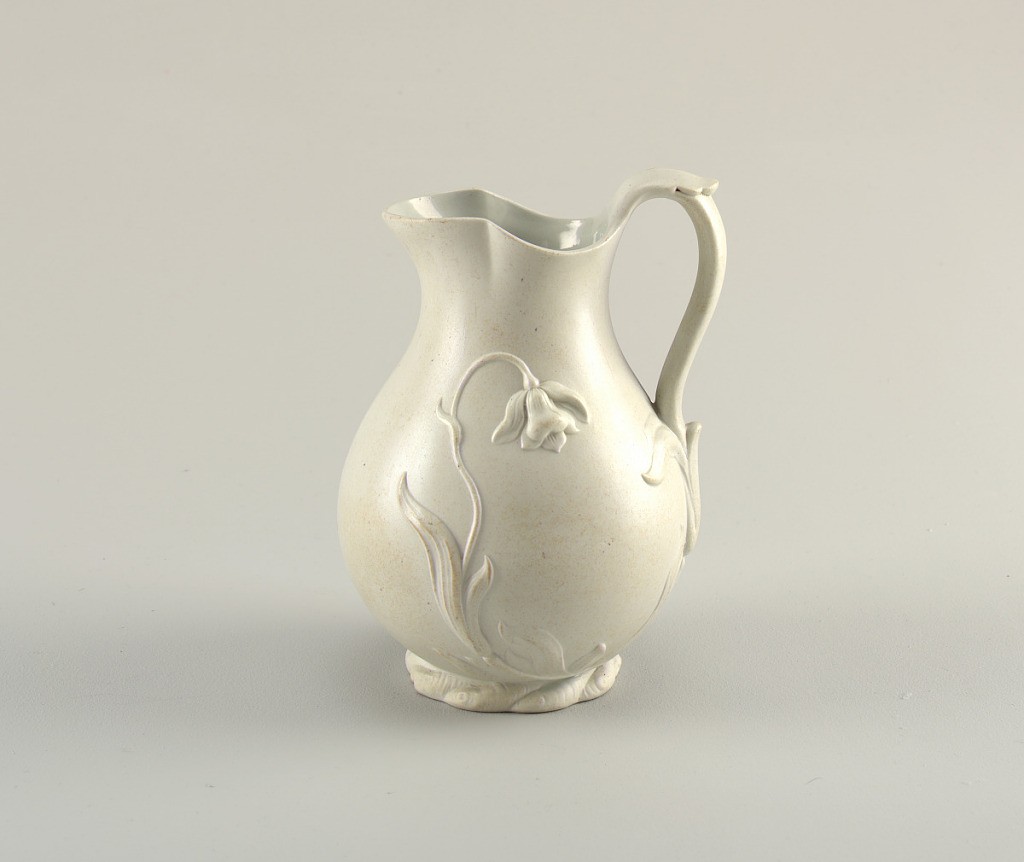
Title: Jug
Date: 19th century
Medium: Stoneware
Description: Stoneware jug with molded decoration.